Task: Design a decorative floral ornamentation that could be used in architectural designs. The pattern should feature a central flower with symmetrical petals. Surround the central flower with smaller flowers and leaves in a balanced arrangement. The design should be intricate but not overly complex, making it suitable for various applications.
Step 1436:
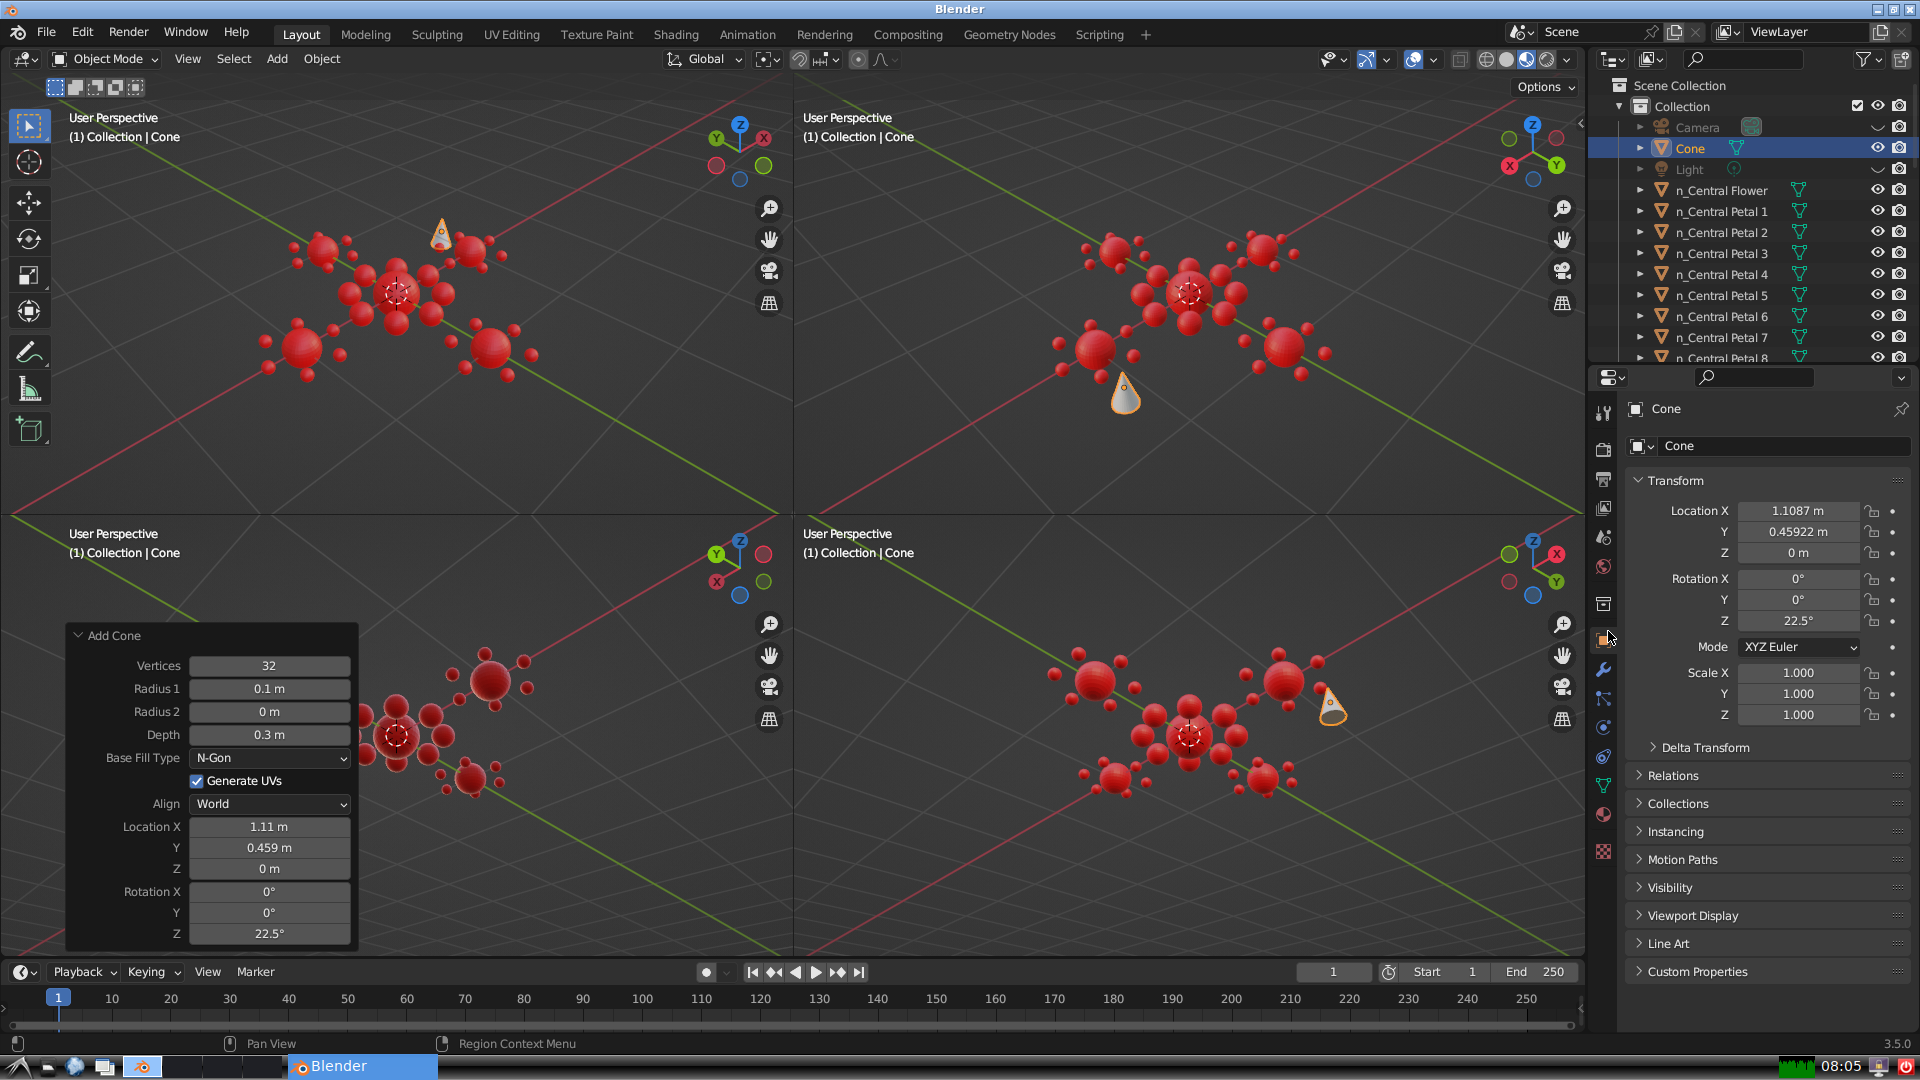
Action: {"mouse_move": [1732, 445]}